Field crop: maize
Growth stage: 2
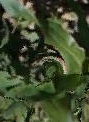
Species: maize